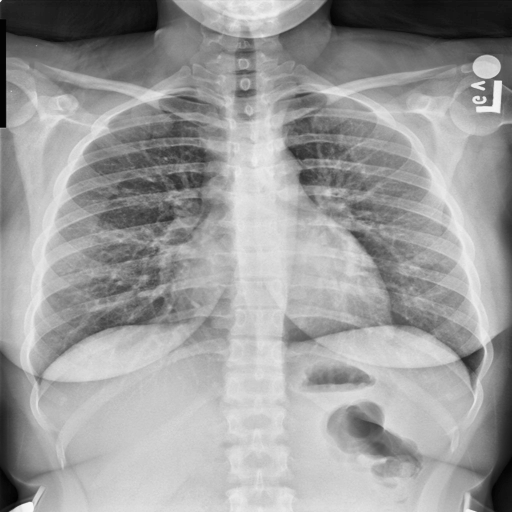
Finding: NORMAL